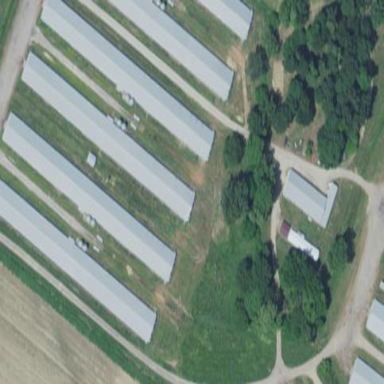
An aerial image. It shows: Farm auxiliary building.